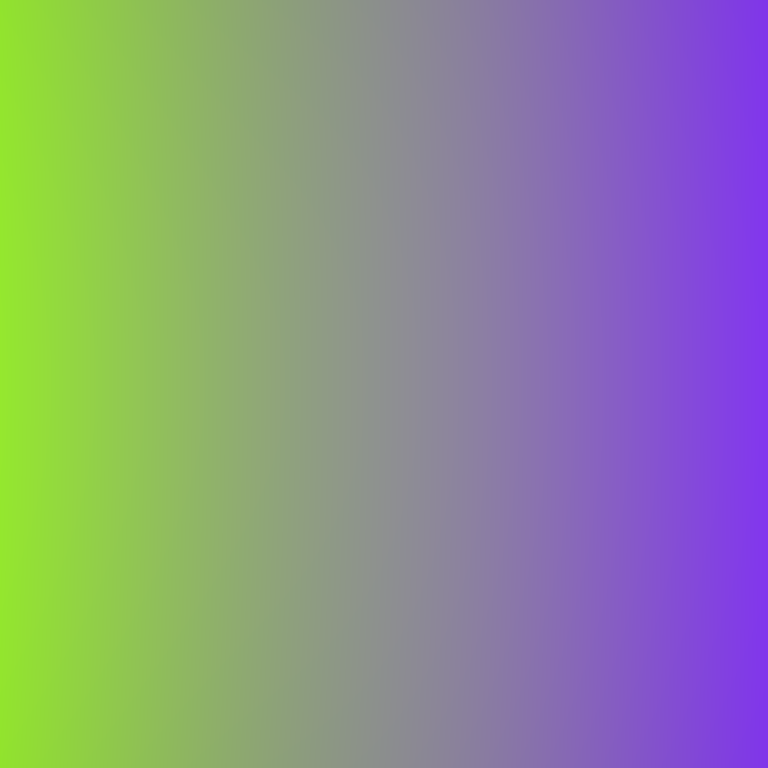
Abstract light effect, smooth gradient from bright green to deep purple, calm atmosphere, soft blend, no room, no furniture, no objects.